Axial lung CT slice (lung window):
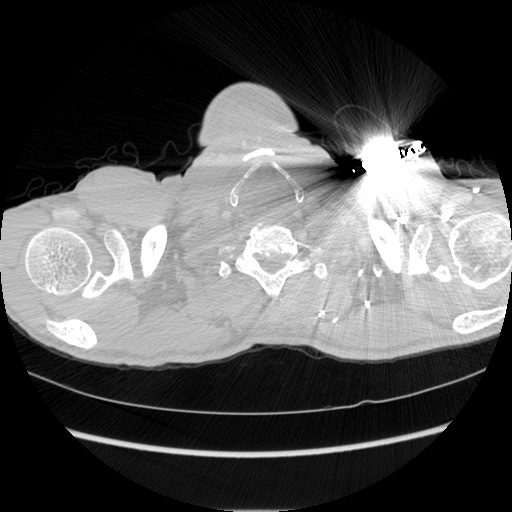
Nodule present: no